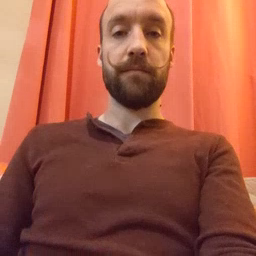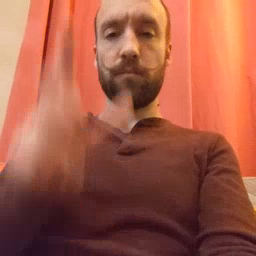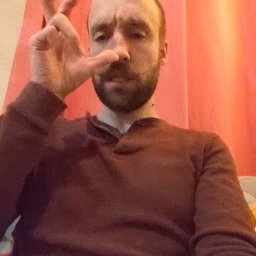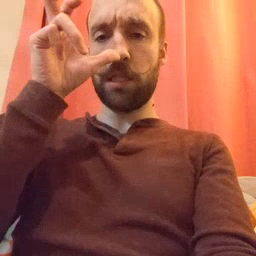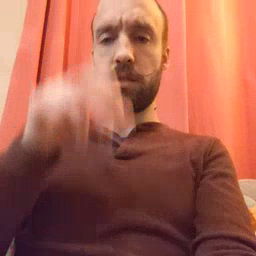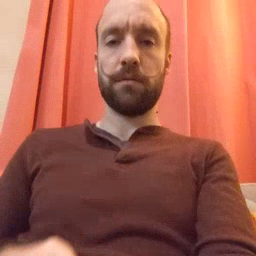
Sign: bug